Question: I've forked a repo. I've made some commits to my repo and made a 1st pull request. They where already merged into original repo. Now I added more commits and I want to make a 2nd pull request.
There are two problems:
1. Original repo was modified and I don't have this changes in my repo. I tried to make a fetch from the URL of the original repo (with Tortoise Git), but that didn't seem to work (there was nothing to commit after that).
2. I'm unable to create a pull request with anything other then was already pulled.
Would like to use Tortoise Git for that, but I can use git command line if I must ;-).

Legend:
- - -
PS: I've read about <URL>, but that seem to be about merging and branching in a single repo.
EDIT: This seem to answer my first problem: <URL> I'm not sure if I were supposed to do merge or rebase in this case, though...
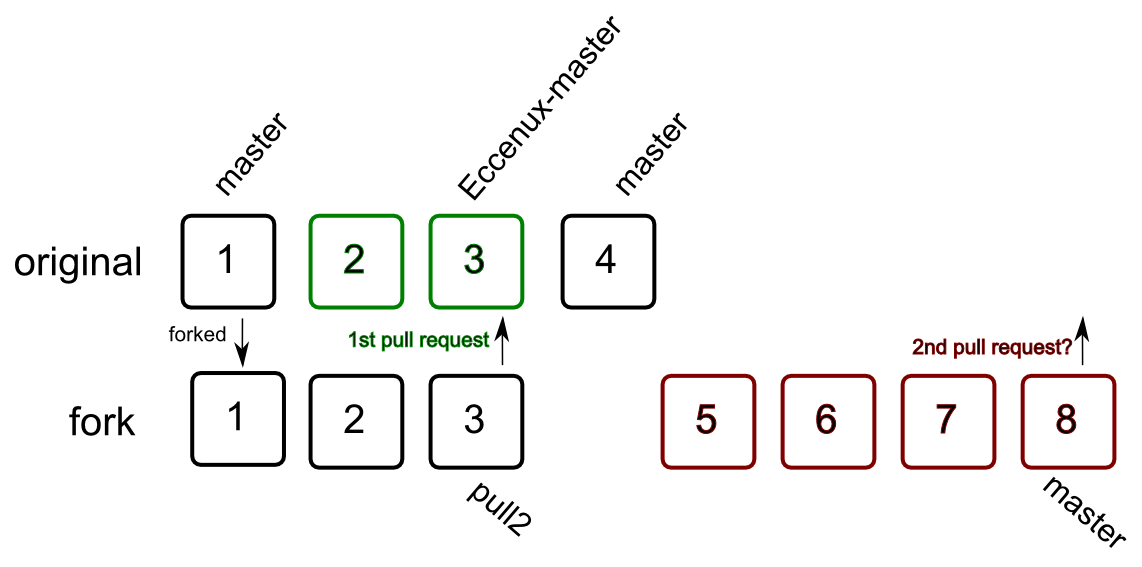
Answer: You need to do the following:
'''
git fetch original
git rebase original/master
git push origin master
'''
(with ''original'' being the name of the remote referring to the original repo url.
'upstream' would be a better name, since it wouldn't be so close to ''origin'')
(if you already pushed your master branch, you would need to do a 'git push --force origin master')
See "<URL>";

Your pull request will be (no need to "redo" a pull request).
But please: : see "<URL>".
'master' should reflect what is in upstream (''original'') 'master'.